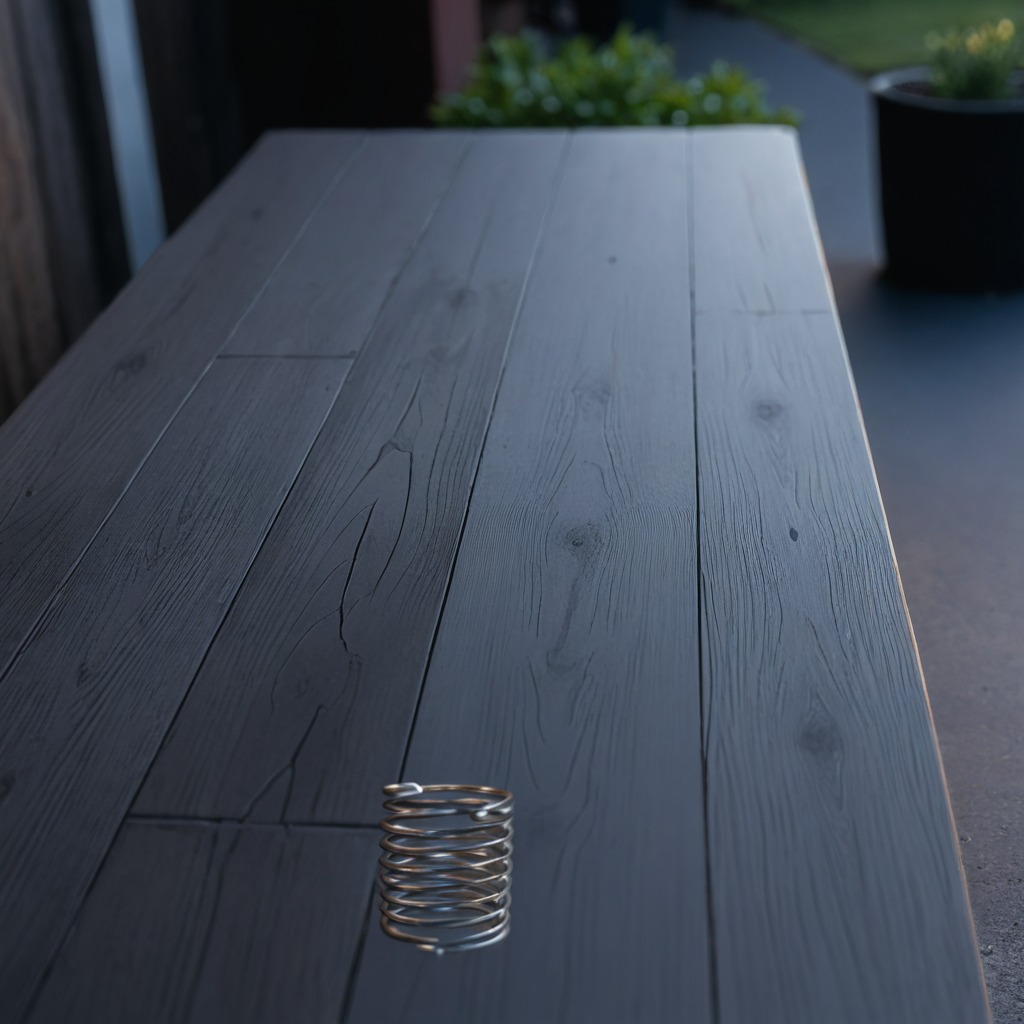
A coiled metal spring is lying on a table with faint burn marks in a small garage at twilight.